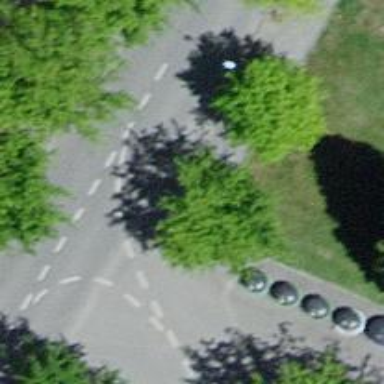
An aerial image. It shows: Kerb serving as barrier.